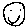
Label: smiley face